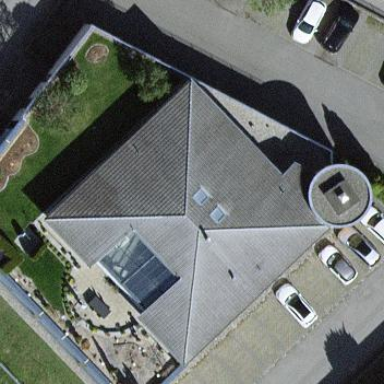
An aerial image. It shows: Building with gray gravel roof.